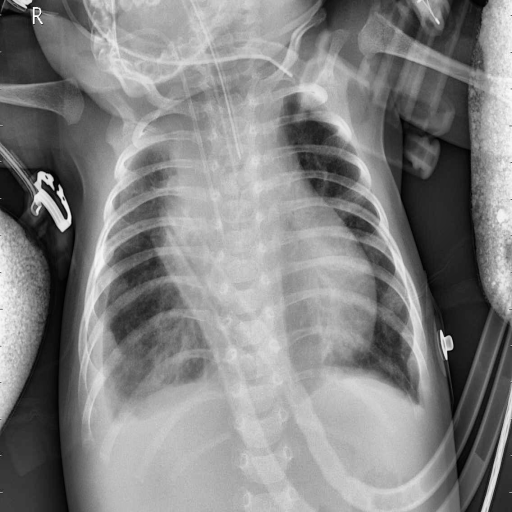
Finding: PNEUMONIA